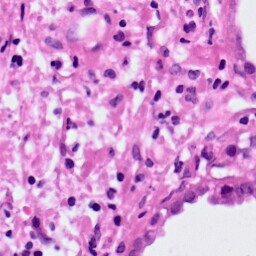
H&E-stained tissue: Lung